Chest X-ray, AP view. Patient: 33 years old, sex M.
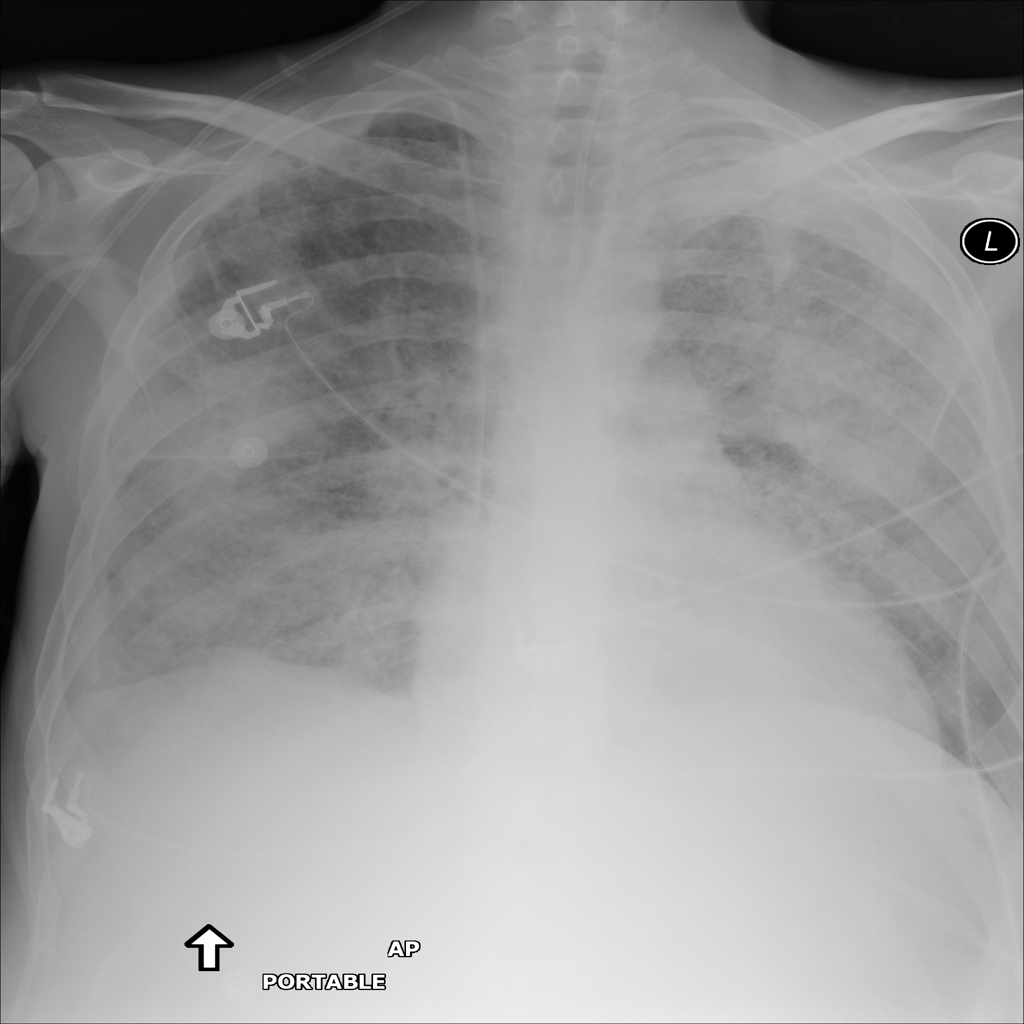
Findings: No Finding